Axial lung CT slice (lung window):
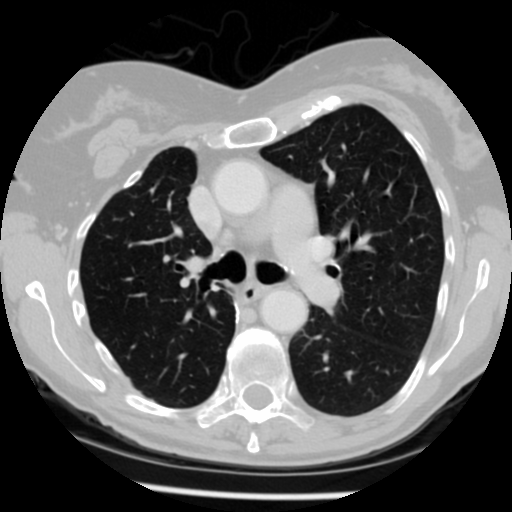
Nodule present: no